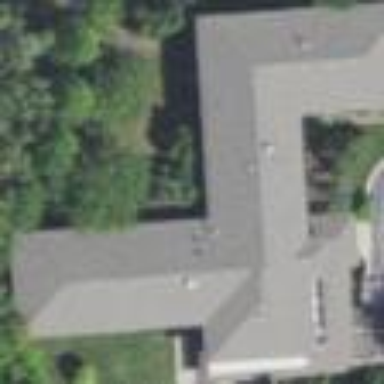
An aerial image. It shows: Hospital building.